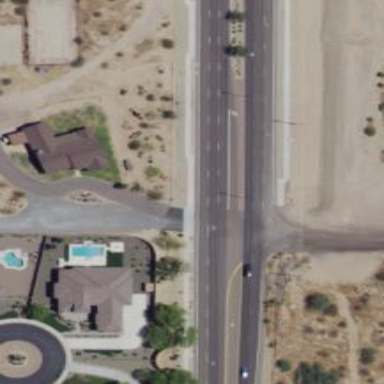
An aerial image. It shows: Secondary road with asphalt surface.